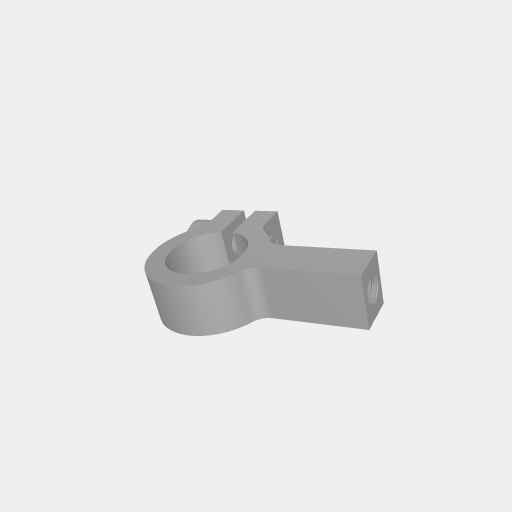
Part: Side1Post1ClampingMount12ID